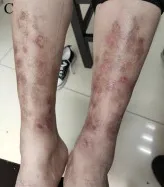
The lower limbs of the patient before and after treatment with tofacitinib. (C) The patient's lower limbs after 2 months of tofacitinib treatment reveal complete remission of skin ulcers.
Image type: medical_photograph (skin_photograph)